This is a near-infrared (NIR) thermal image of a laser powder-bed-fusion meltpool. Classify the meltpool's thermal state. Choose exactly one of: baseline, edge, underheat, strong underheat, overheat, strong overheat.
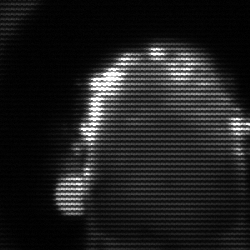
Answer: baseline